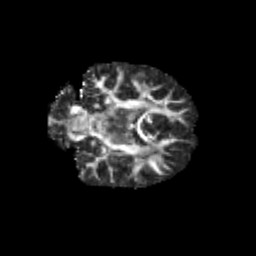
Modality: FA
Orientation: coronal
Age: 10
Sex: male
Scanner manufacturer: siemens
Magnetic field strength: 3 T
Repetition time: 3.8 s
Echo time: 0.07 s